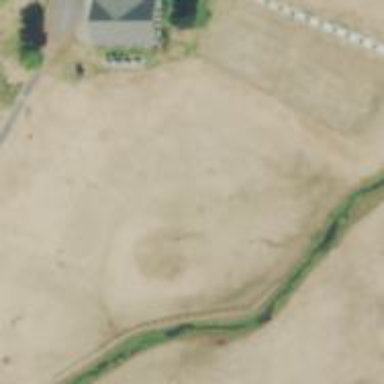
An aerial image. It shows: Tee at the driving range of golf course.